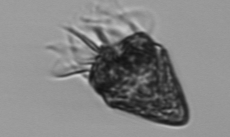
Label: Strombidium_morphotype2